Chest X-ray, PA view. Patient: 60 years old, sex M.
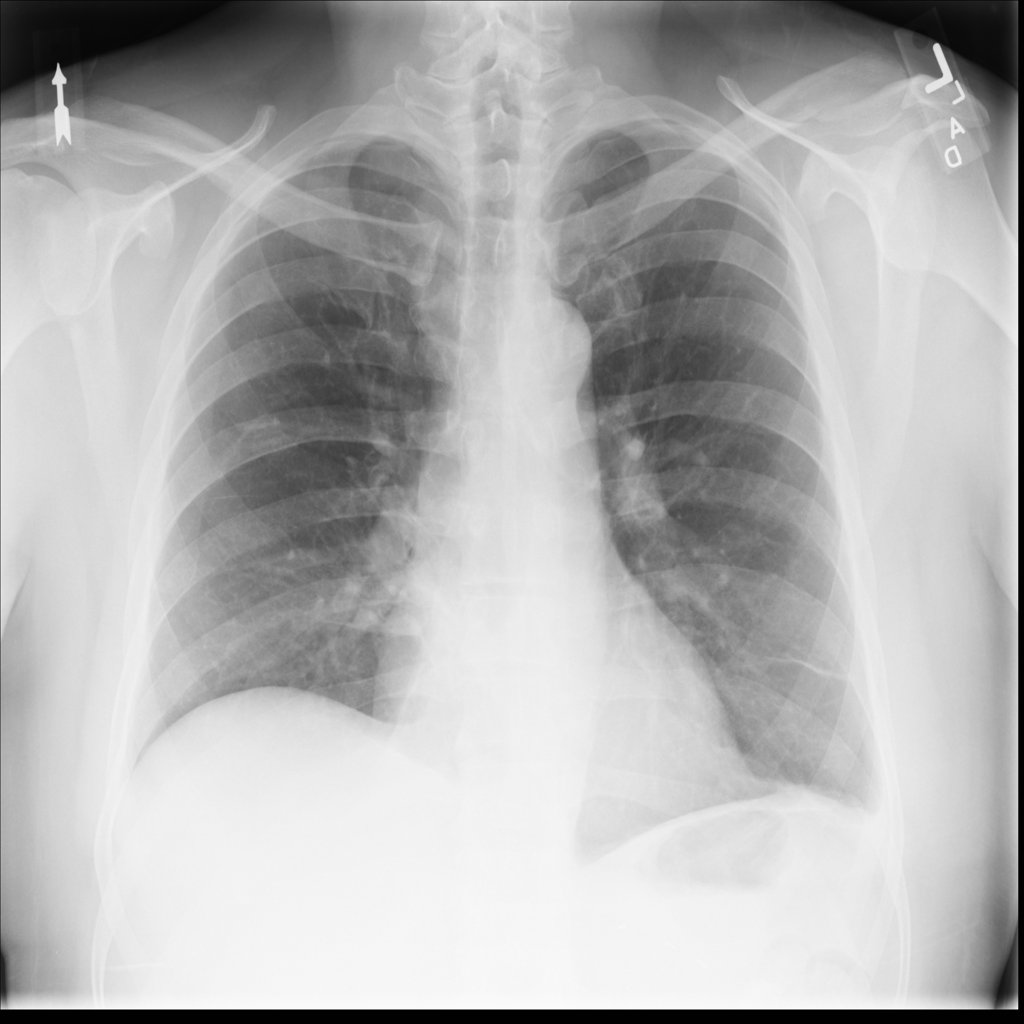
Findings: Pleural_Thickening